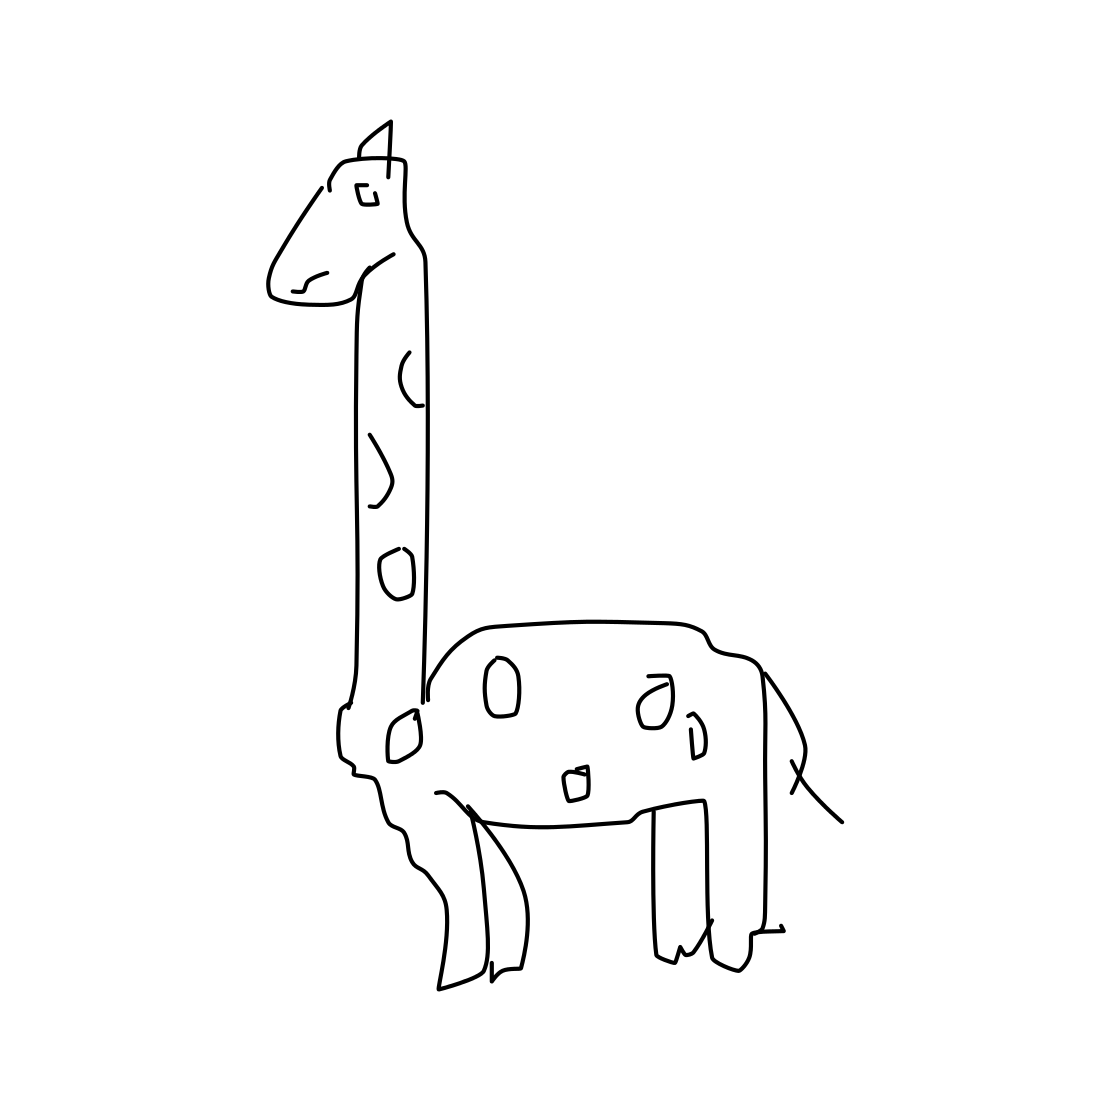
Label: giraffe